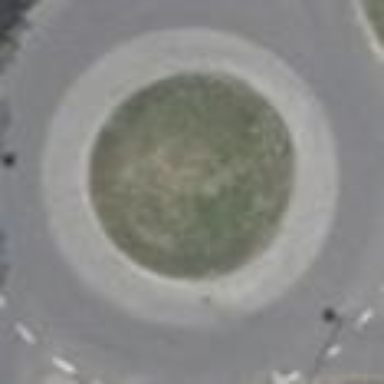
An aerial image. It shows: Tertiary road with asphalt surface leading to roundabout.